Question: I am trying to add an on click event to my Line chart using <URL>. I already have my tool tips enabled to show the information from my line charts, but I would also like to add an on click method that will let me know where the user clicked on the x axis. For now I would just like an alert to pop up, giving me the value on the x axis where the user clicked.
RESEARCH:
I looked through the <URL>
> Calling getPointsAtEvent(event) on your Chart instance passing an
argument of an event, or jQuery event, will return the point elements
that are at that the same position of that event.
'''
canvas.onclick = function(evt){
var activePoints = myLineChart.getPointsAtEvent(evt);
// => activePoints is an array of points on the canvas that are at the same position as the click event. };
'''
I just can't figure out how to use or where to place the function in my code. If anyone could help me figure out where I can add this to my code, it would be greatly appreciated!
MY CODE: (in javascript)
'''
//NOTE: the div 'roomForChart' has been already declared as <div id="roomForChart"></div>
//creating html code inside of javascript to display the canvas used for the graph
htmlForGraph = "<canvas id='myChart' width ='500' height='400'>";
document.getElementById('roomForChart').innerHTML += htmlForGraph;
//NOW TO CREATE DATA
//the data for my line chart
var data = {
labels: ["Aug 1", "Aug 2", "Aug 3","Aug 4","Aug 5"], //the x axis
datasets: [
{ //my red line
label: "Usage Plan",
fillColor: "rgba(255,255,255,0.2)", //adds the color below the line
strokeColor: "rgba(224,0,0,1)",//creates the line
pointColor: "rgba(244,0,0,1)",
pointStrokeColor: "#fff",
pointHighlightFill: "#fff",
pointHighlightStroke: "rgba(220,220,220,1)",
data: [1024, 1024, 1024, 1024, 1024]
},
{ //my green line
label: "Overall Usage",
fillColor: "rgba(48,197,83,0.2)",
strokeColor: "rgba(48,197,83,1)",
pointColor: "rgba(48,197,83,1)",
pointStrokeColor: "#fff",
pointHighlightFill: "#fff",
pointHighlightStroke: "rgba(48,197,83,1)",
data: [15, 25, 45, 45, 1500]
},
{ //my blue line
label: "Daily Usage",
fillColor: "rgba(151,187,205,0.2)",
strokeColor: "rgba(151,187,205,1)",
pointColor: "rgba(151,187,205,1)",
pointStrokeColor: "#fff",
pointHighlightFill: "#fff",
pointHighlightStroke: "rgba(151,187,205,1)",
data: [15, 10, 20, 0, 5]
}
] //ending the datasets
}; //ending data
//creating a variable for my chart
var ctx = document.getElementById("myChart").getContext("2d");
//code to create a maximum y value on the chart
var maxUsage = 1024;
var maxSteps = 5;
var myLineChart = new Chart(ctx).Line(data, {
pointDot: false,
scaleOverride: true,
scaleSteps: maxSteps,
scaleStepWidth: Math.ceil(maxUsage / maxSteps),
scaleStartValue: 0
});
//what I have tried but it doesn't show an alert message
ctx.onclick = function(evt){
var activePoints = myLineChart.getPointsAtEvent(evt);
// => activePoints is an array of points on the canvas that are at the same position as the click event.
alert("See me?");
};
'''
To those of you who have a hard time visualizing the chart here you go:

Hopefully I have provided enough information to get some help. Please let me know if I need to explain myself. Thank you in advance!!! :)
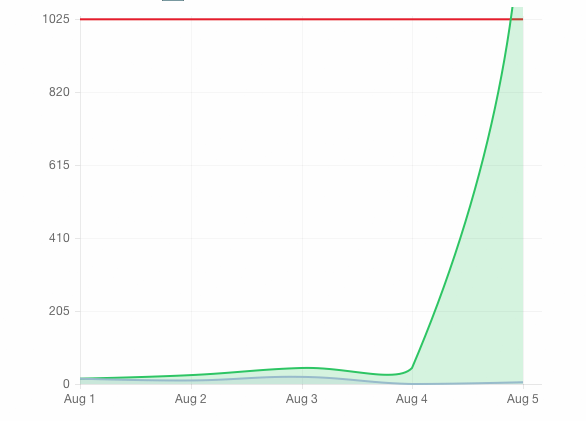
Answer: Change this line
'''
document.getElementById('roomForChart').innerHTML += htmlForGraph;
'''
to this
'''
holder = document.getElementById('roomForChart');
holder.innerHTML += htmlForGraph;
'''
and further you'll have your snippet, modified a bit
'''
holder.onclick = function(evt){
var activePoints = myLineChart.getPointsAtEvent(evt);
// => activePoints is an array of points on the canvas that are at the same position as the click event.
alert("See me?");
};
'''
Add 'console.log(activePoints);' within onclick handler to see the content of the 'activePoints' variable. As I can see, there are three objects. For instance these are values for 'activePoints[0]'
'''
datasetLabel: "Usage Plan"
fillColor: "rgba(244,0,0,1)"
highlightFill: "#fff"
highlightStroke: "rgba(220,220,220,1)"
label: "Aug 4"
strokeColor: "#fff"
value: 1024
x: 371
y: 12.356097560975627
'''
And they may be accessed as following
'''
activePoints[0].label
activePoints[0].x
activePoints[0].y
activePoints[0].value
'''
It will be good to check if the property is 'undefined' first, since there are no data behind every click event.